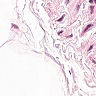
Metastatic tissue present: no